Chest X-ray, PA view. Patient: 49 years old, sex F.
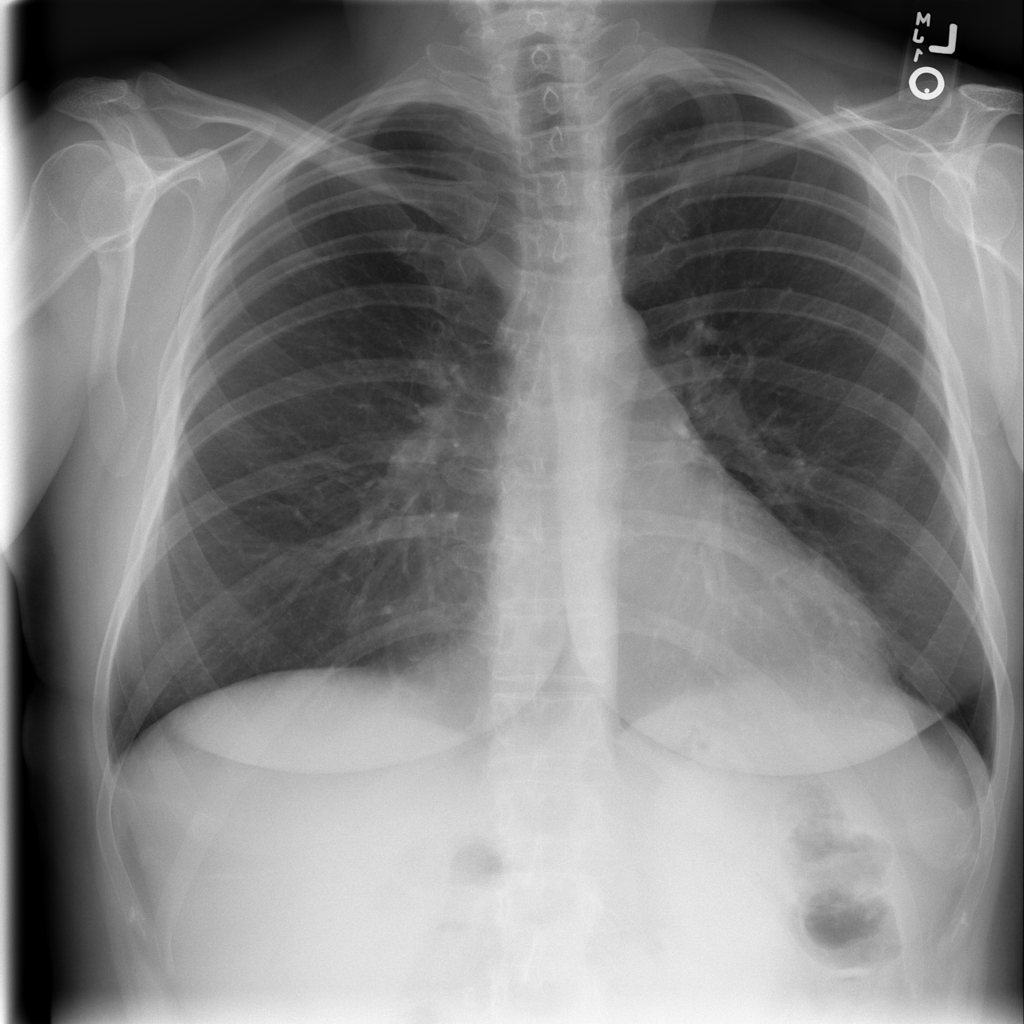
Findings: No Finding